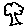
Label: tree